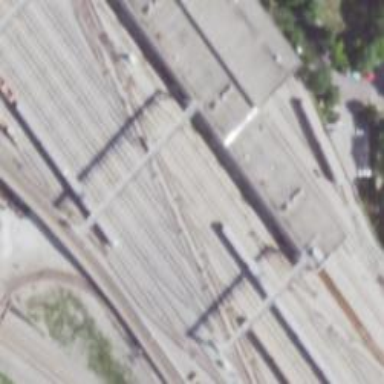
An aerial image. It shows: Yard area with electrified rail tracks.